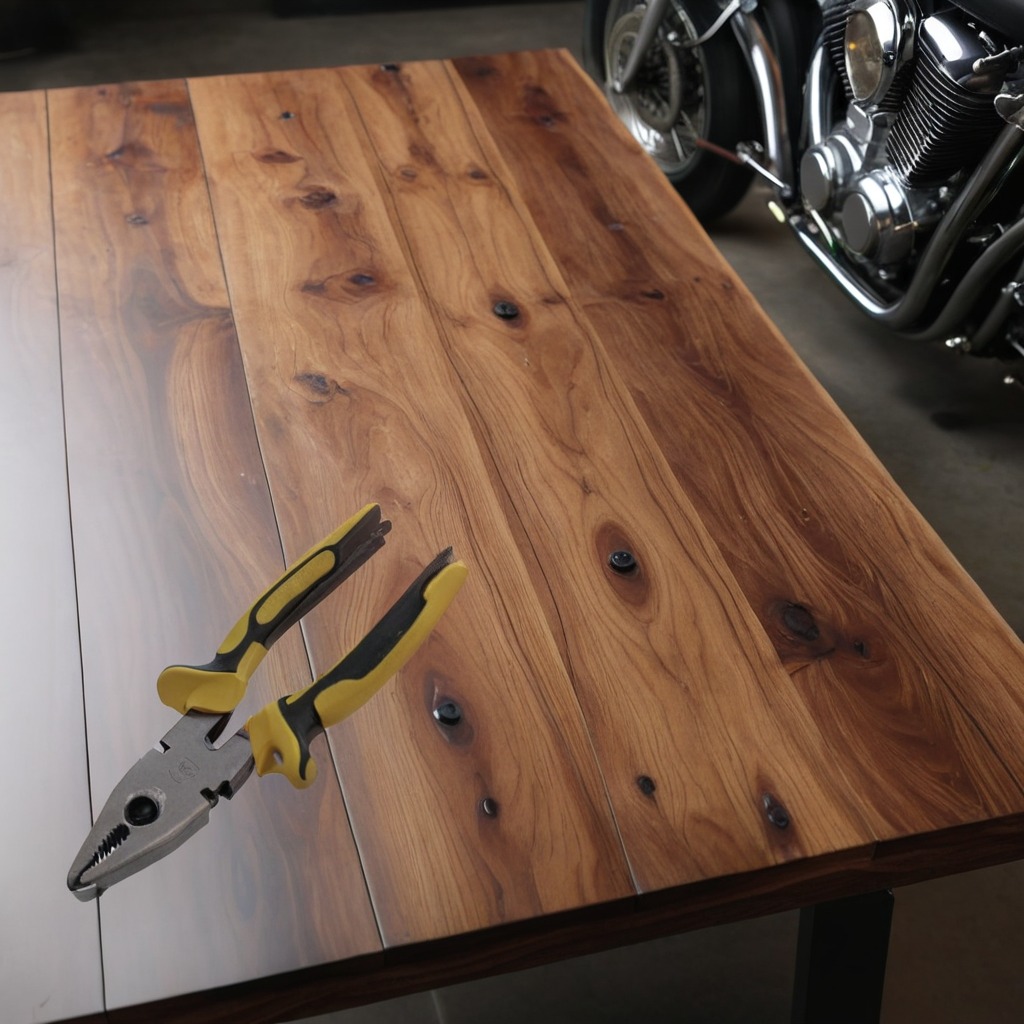
A plier is lying on an oil-spilled wooden table in a vintage motorcycle garage.